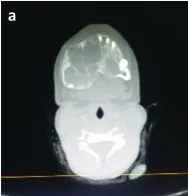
Computed tomography (CT) of the lesion. . (
a) CT of the lesion showing a well-defined multilocular radiolucency with diffuse flecks of radiopacities, extending from the right impacted third molar area to the left first molar area.
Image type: radiology (ct)